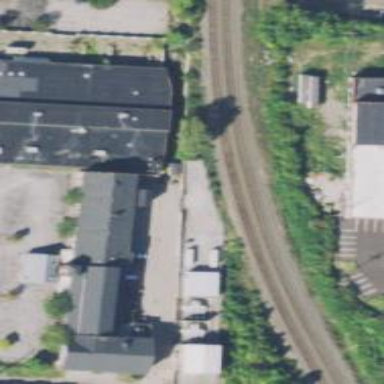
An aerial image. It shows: Railway tracks on embankment.